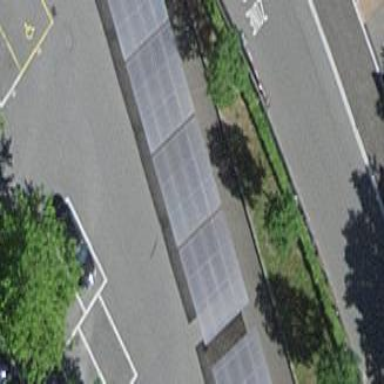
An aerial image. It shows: Bicycle parking rack located on the roof of building.